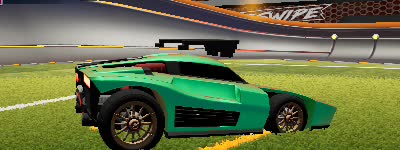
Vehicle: breakout